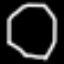
Label: octagon